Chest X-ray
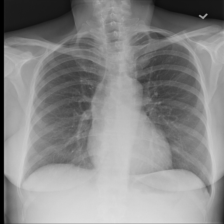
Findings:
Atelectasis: negative
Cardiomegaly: negative
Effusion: negative
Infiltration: negative
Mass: negative
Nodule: negative
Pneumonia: negative
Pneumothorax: negative
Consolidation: negative
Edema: negative
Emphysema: negative
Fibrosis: negative
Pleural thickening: negative
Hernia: negative